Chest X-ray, PA view. Patient: 65 years old, sex F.
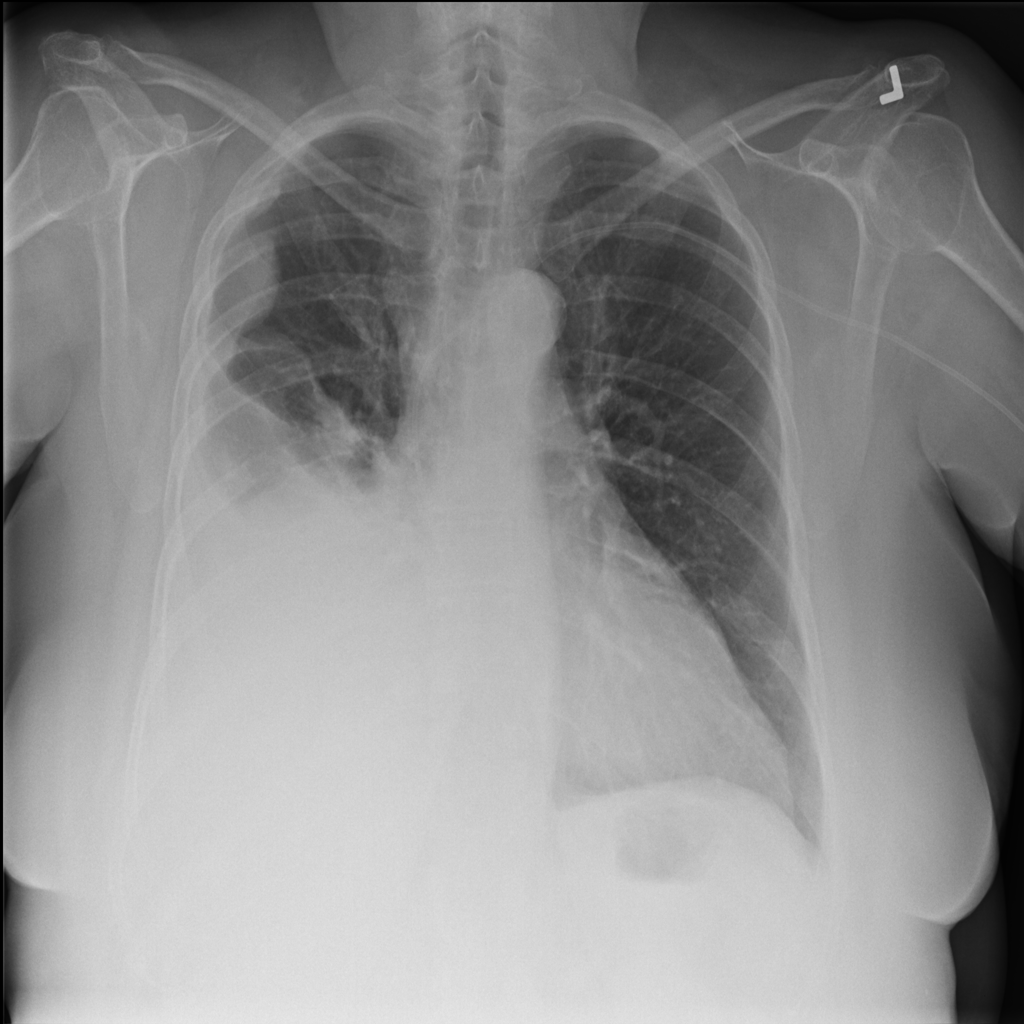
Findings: No Finding